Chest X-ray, AP view. Patient: 43 years old, sex M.
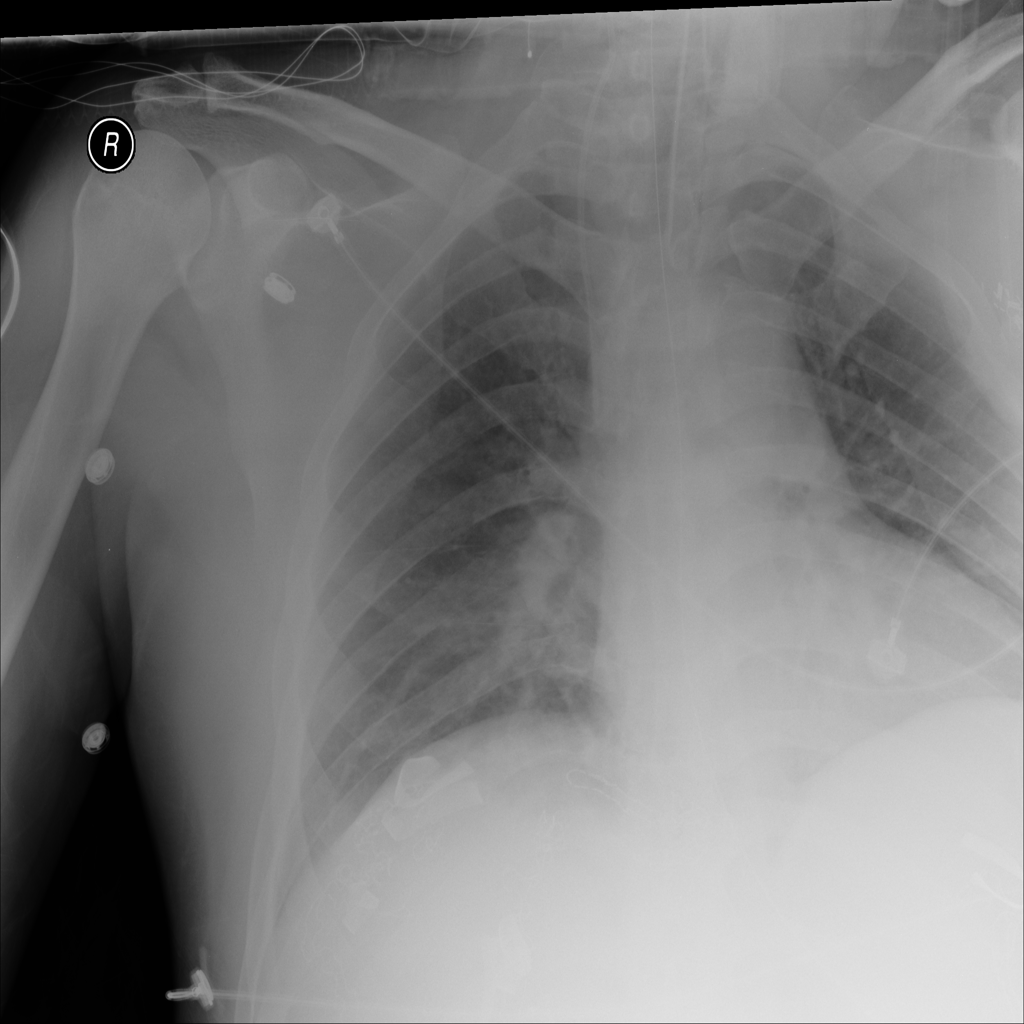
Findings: No Finding